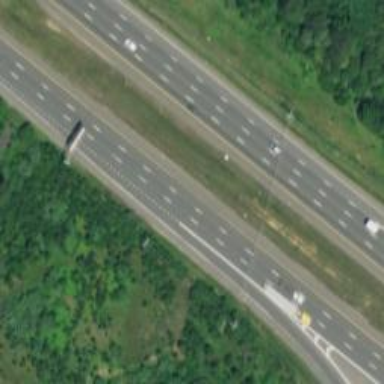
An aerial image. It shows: Motorway junction.